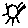
Label: sun